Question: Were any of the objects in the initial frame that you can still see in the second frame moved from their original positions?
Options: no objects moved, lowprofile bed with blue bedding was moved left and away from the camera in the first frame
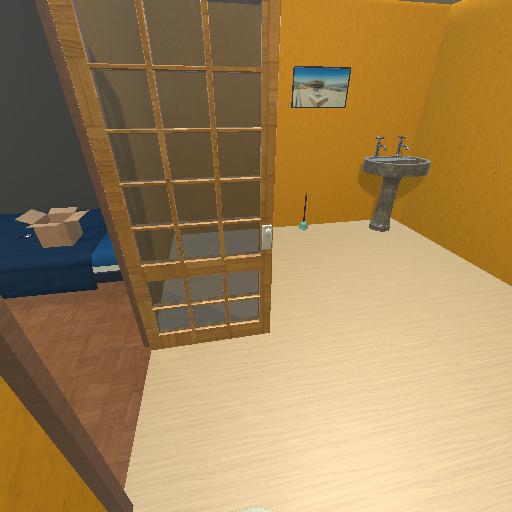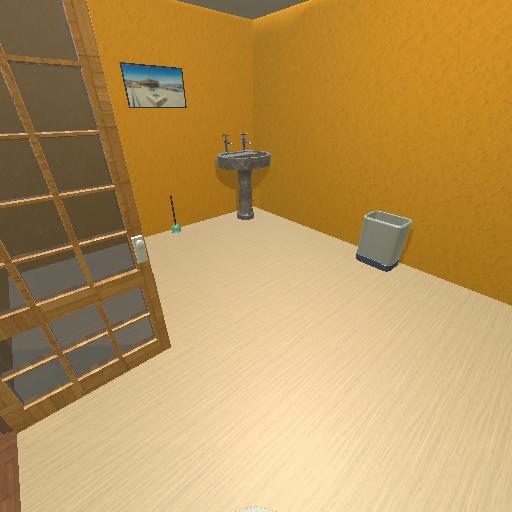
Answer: no objects moved